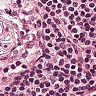
Metastatic tissue present: no